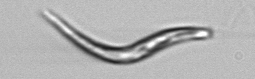
Label: Euglena